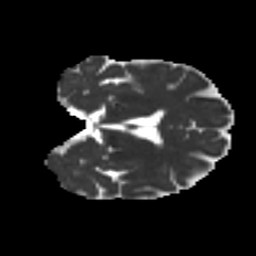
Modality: MD
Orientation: coronal
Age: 62
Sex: female
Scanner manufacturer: ge
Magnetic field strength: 3 T
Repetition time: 7.8 s
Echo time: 0.0606 s